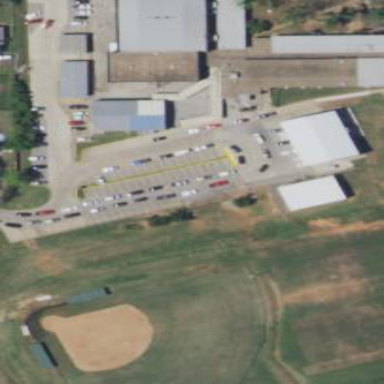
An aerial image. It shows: Parking area with surface.